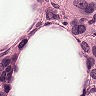
Metastatic tissue present: yes